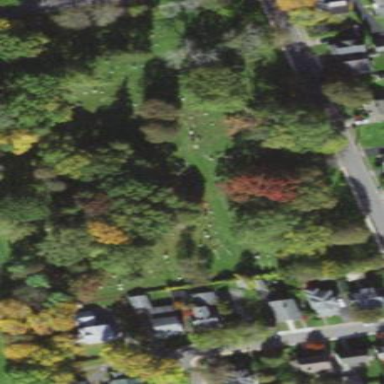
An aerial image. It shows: Cemetery that holds historical significance.